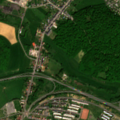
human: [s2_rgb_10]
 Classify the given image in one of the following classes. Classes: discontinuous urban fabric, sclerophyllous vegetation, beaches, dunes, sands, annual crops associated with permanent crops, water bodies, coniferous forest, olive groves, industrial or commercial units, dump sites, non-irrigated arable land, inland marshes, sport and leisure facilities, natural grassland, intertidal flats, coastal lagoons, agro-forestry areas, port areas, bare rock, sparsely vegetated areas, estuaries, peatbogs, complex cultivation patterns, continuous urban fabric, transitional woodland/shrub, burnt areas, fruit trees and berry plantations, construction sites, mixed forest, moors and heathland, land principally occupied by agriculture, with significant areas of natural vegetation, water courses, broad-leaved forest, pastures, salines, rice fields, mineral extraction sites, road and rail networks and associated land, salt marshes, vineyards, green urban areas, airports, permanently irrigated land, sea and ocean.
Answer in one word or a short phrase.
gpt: discontinuous urban fabric, industrial or commercial units, pastures, broad-leaved forest